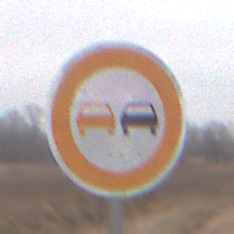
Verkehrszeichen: Ueberholverbot
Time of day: Midday
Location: Outdoor (RoadRail)
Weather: Overcast
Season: NotSpecified
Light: Natural